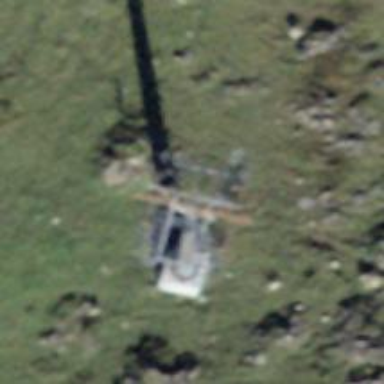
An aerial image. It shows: Pylon for aerialway.